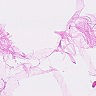
Metastatic tissue present: no